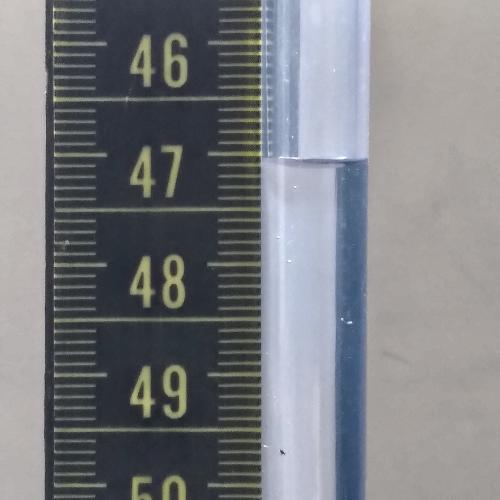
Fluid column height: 47.0 cm